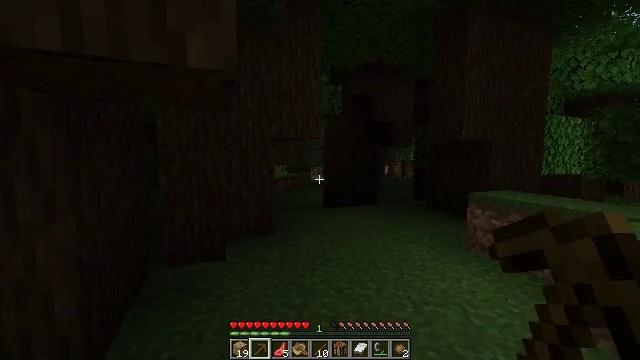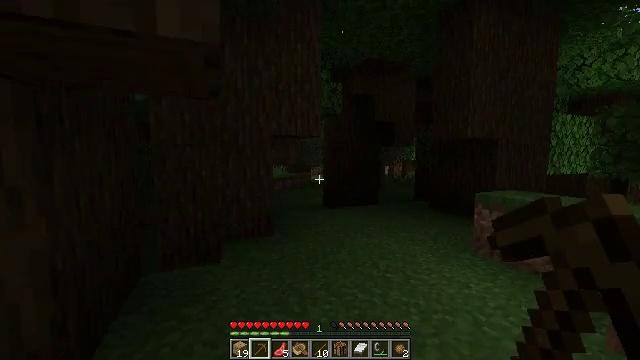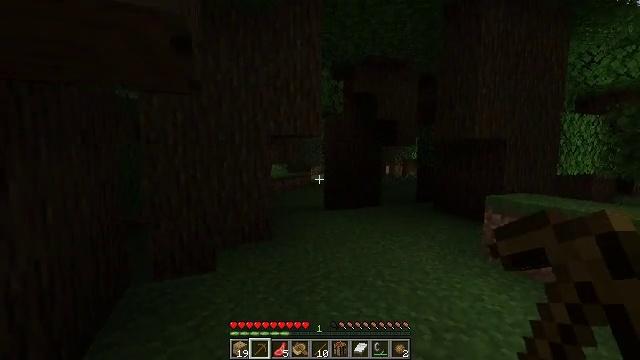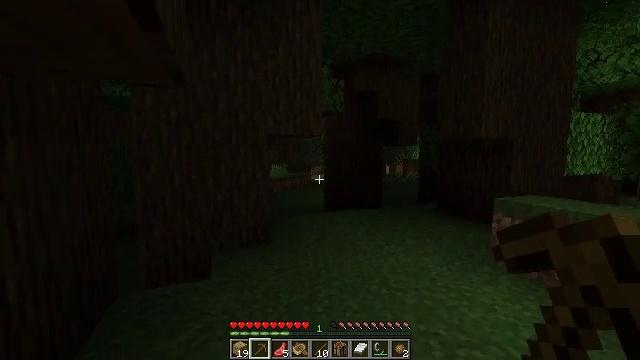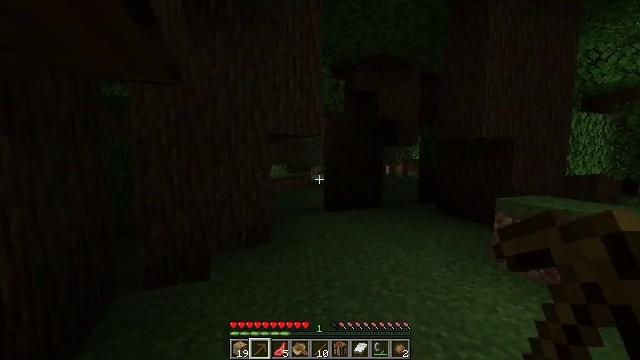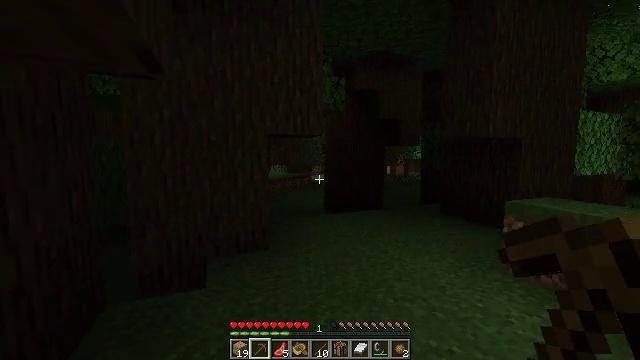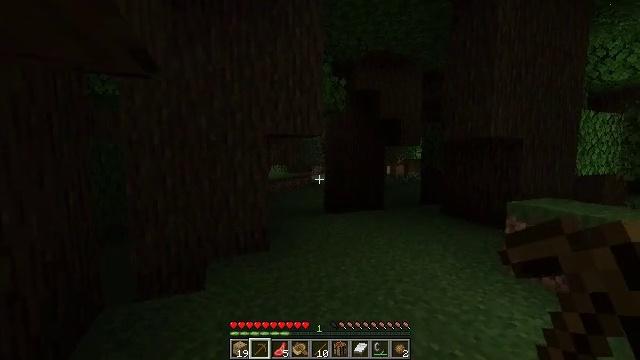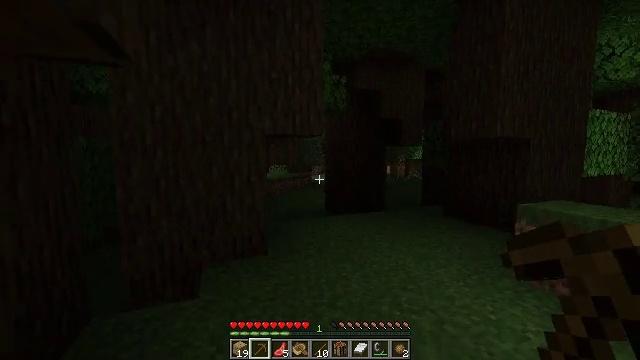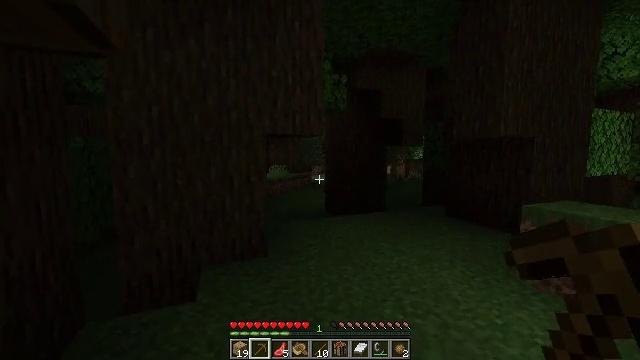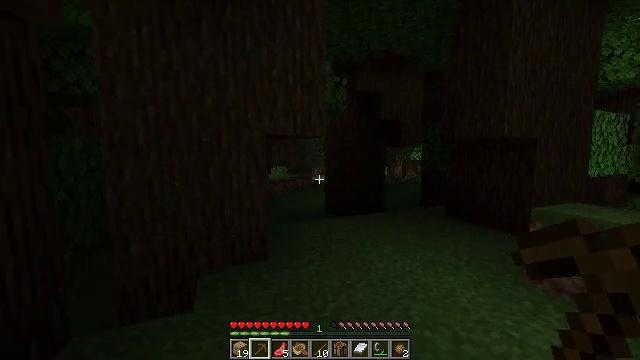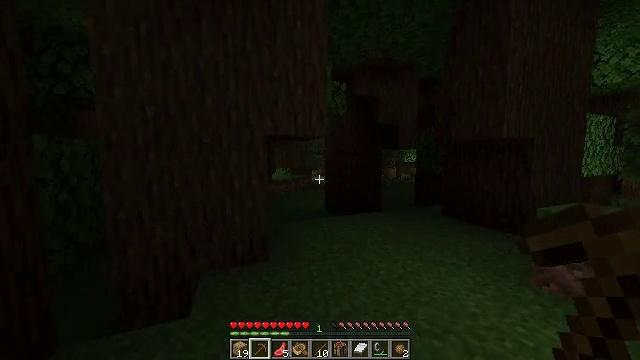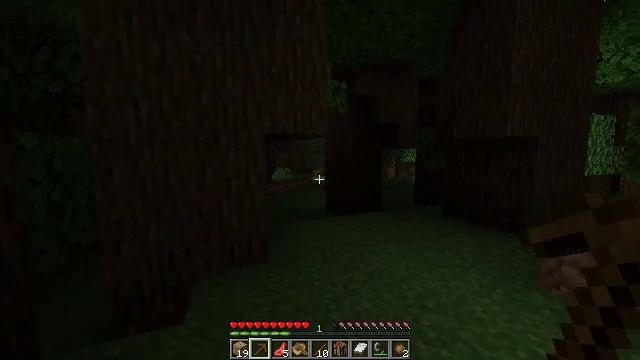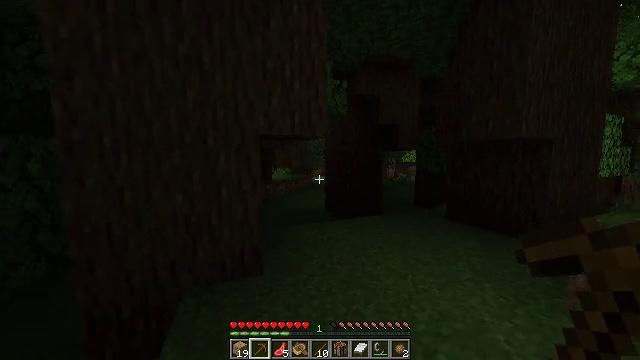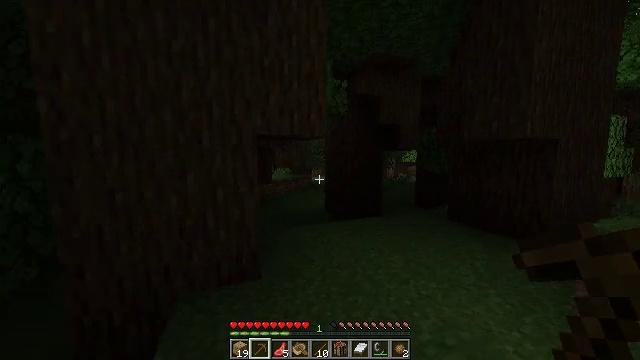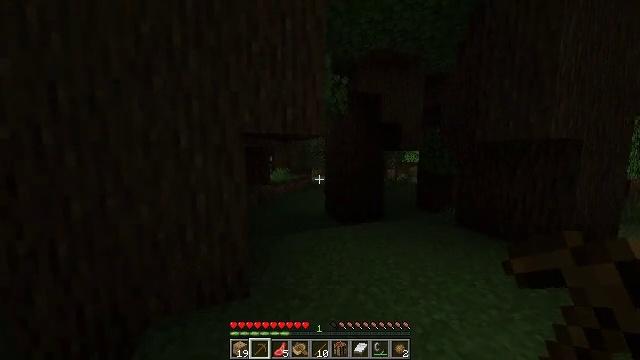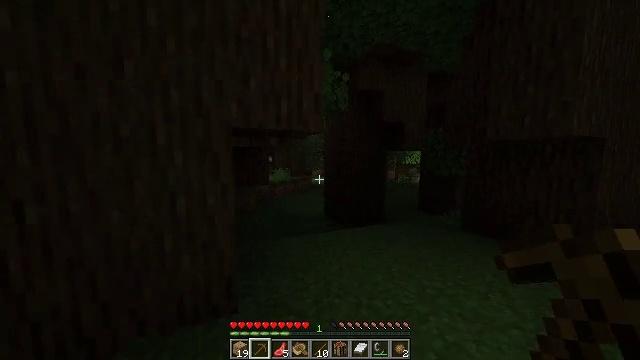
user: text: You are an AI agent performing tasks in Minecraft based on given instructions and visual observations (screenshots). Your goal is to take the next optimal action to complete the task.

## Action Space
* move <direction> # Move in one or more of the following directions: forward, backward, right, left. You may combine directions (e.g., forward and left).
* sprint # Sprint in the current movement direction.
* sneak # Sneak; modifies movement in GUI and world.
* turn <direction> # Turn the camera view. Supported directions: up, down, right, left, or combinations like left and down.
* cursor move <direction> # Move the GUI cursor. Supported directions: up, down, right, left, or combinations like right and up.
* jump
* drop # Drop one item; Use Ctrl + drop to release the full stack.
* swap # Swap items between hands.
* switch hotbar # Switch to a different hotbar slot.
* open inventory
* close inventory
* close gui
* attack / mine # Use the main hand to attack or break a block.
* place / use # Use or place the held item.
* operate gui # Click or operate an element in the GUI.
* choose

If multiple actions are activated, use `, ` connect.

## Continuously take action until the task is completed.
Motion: motion action
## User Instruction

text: Mine dark oak leaves from the tree.
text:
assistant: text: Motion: move forward
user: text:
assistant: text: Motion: move forward
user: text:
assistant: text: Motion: no_op
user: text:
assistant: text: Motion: no_op
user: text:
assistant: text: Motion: move forward
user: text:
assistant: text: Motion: move forward
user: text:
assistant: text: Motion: no_op
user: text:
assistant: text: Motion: move forward
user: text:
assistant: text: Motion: move forward
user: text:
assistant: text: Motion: move forward
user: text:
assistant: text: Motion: move forward
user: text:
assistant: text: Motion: move forward
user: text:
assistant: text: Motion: move forward
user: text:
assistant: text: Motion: move forward
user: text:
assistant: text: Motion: move forward
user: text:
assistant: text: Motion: move forward
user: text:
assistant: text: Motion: move forward
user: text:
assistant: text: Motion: move forward
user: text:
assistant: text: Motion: move forward
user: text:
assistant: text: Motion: move forward
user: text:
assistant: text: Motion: move forward
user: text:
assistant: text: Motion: move forward
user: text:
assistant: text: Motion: move forward
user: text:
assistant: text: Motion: move forward
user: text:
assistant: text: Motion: move forward
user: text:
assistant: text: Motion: move forward
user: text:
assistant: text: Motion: move forward
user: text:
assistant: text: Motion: move forward
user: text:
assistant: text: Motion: move forward
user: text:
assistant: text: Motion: move forward